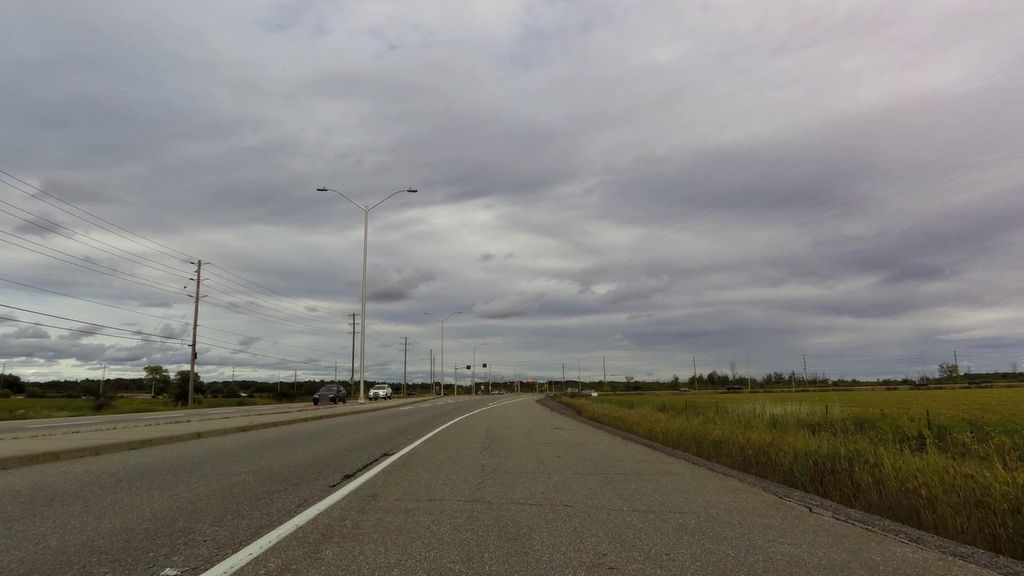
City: ottawa-gatineau